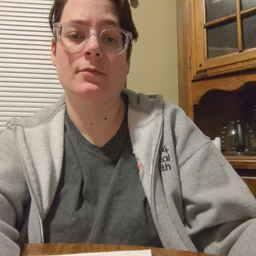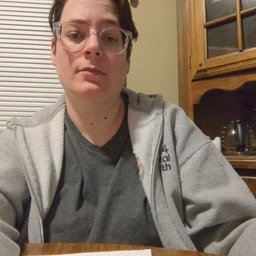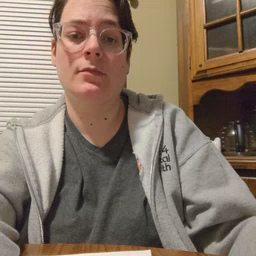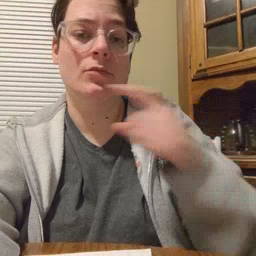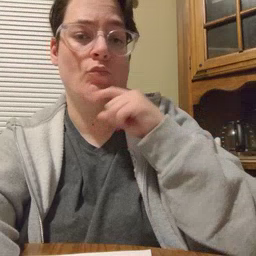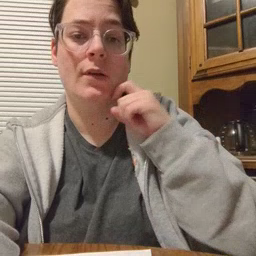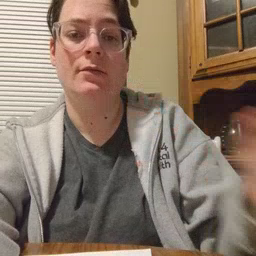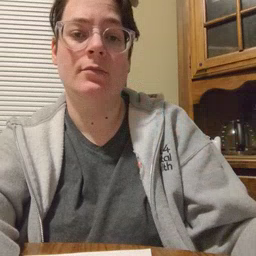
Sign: dry